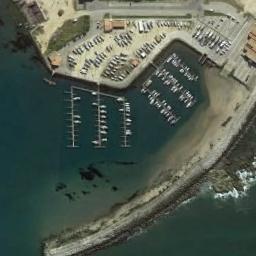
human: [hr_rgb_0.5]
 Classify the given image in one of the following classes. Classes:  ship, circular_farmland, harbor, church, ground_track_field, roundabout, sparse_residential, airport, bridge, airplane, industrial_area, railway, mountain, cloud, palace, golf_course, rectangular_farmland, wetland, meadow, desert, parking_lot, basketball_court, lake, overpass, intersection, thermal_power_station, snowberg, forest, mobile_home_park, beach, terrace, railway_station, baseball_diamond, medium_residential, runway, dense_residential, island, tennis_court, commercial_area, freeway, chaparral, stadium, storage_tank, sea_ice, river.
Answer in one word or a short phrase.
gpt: harbor